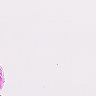
Metastatic tissue present: no